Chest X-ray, PA view. Patient: 72 years old, sex M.
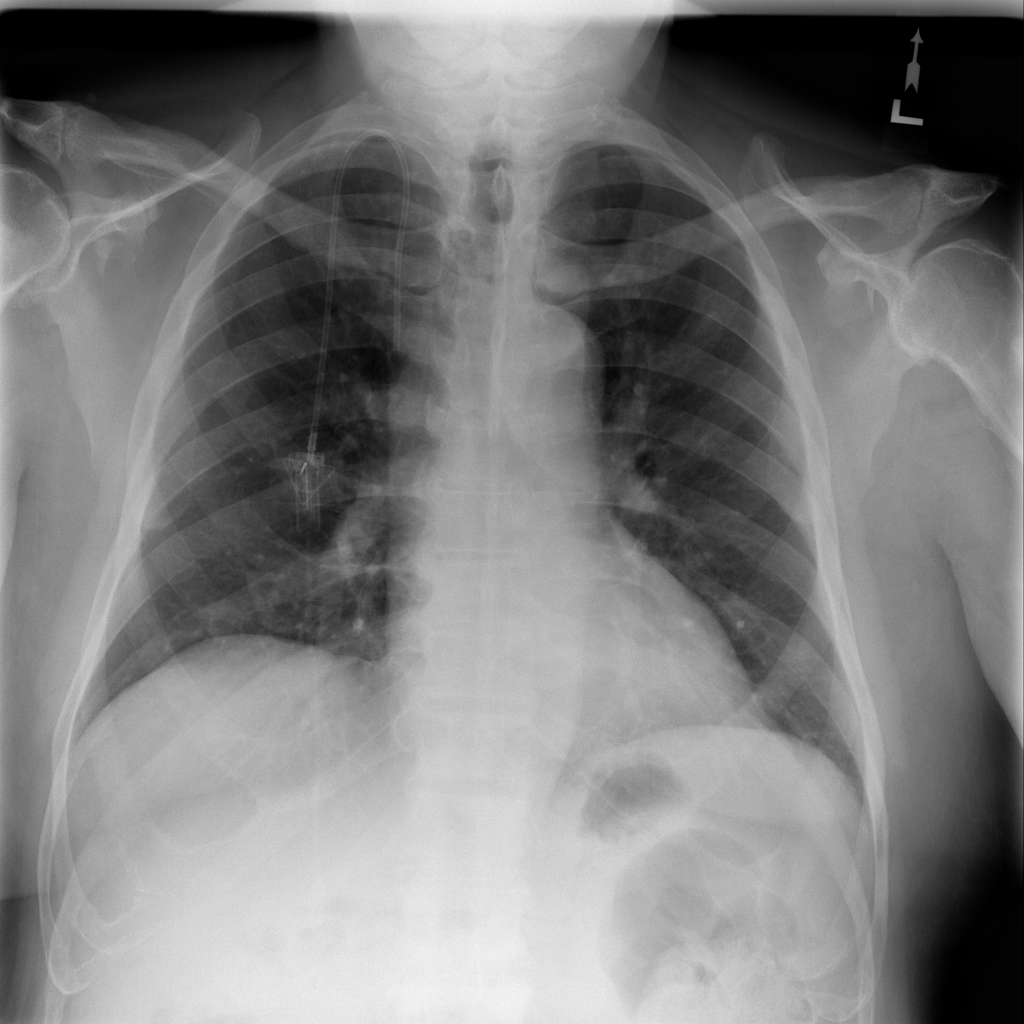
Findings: Nodule